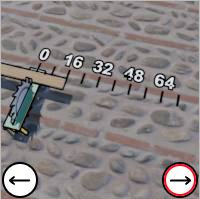
Task: length
Answer: 16
First scale value: 16.0